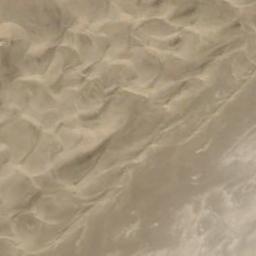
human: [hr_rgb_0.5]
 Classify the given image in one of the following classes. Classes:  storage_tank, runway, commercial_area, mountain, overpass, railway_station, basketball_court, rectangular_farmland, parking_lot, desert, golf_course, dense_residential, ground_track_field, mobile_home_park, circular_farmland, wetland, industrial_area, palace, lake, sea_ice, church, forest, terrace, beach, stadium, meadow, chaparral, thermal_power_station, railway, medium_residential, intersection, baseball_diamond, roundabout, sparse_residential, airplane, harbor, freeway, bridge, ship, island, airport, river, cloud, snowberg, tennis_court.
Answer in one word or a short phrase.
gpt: desert